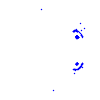
Particle: proton